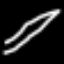
Label: pencil